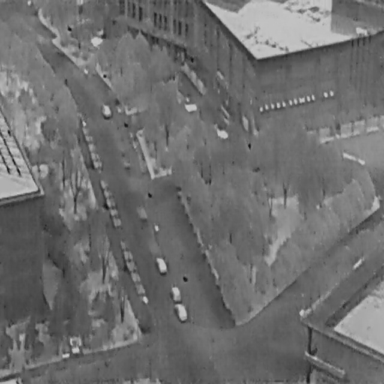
There are four Cars in the infrared image.